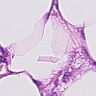
Metastatic tissue present: yes